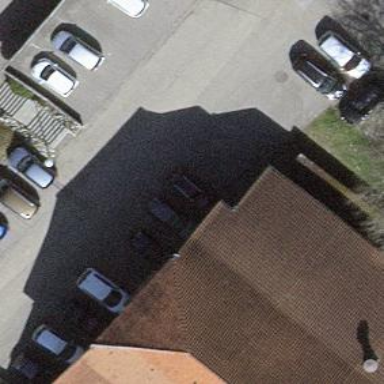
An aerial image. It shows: Parking area with surface.